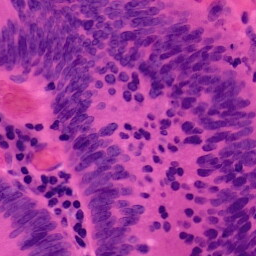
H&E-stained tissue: Colon